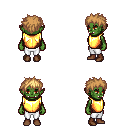
a pixel art fantasy rpg character, female body template, orc, green skin, gold chest armor, white pants, light blonde bedhead hairstyle, brown shoes, four views (front, back, left, right), 2x2 character sprite sheet, small pixel art, hard edges, no anti-aliasing